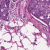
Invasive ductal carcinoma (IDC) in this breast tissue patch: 0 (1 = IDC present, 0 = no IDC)